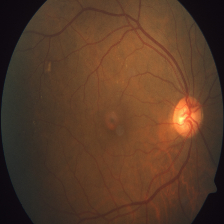
Diabetic retinopathy grade: Severe